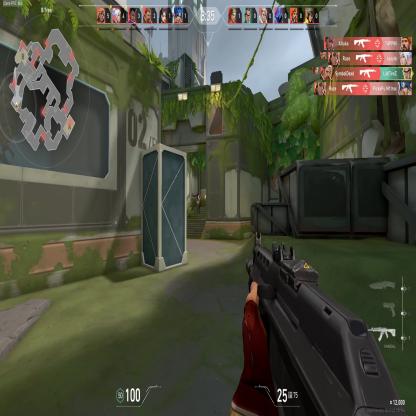
Label: enemy